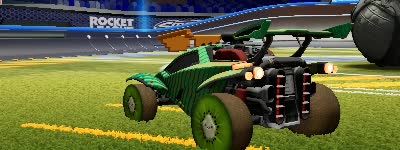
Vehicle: octane